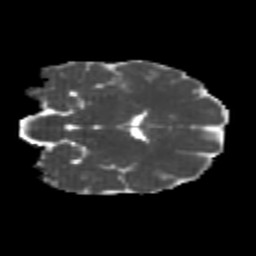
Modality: MD
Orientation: coronal
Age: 23
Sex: female
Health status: healthy
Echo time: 0.074 s